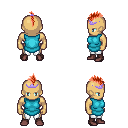
a pixel art fantasy rpg character, male body template, human, tanned skin, teal tunic, white pants, red mohawk hairstyle, purple tiara, maroon shoes, four views (front, back, left, right), 2x2 character sprite sheet, small pixel art, hard edges, no anti-aliasing